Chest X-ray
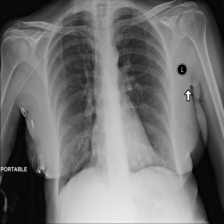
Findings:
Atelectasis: negative
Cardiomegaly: negative
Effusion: negative
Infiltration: negative
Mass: negative
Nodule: negative
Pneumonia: negative
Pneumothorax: negative
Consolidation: negative
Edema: negative
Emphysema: negative
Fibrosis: negative
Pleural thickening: negative
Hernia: negative